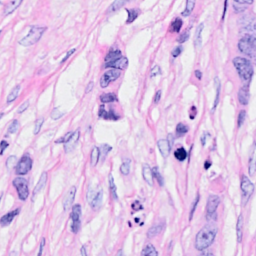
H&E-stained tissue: Breast